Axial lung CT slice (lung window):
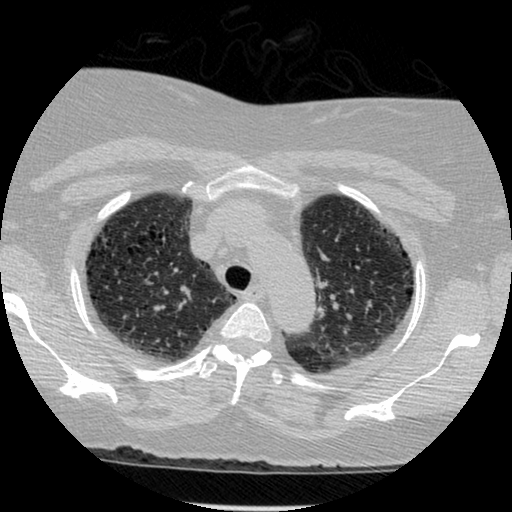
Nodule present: no